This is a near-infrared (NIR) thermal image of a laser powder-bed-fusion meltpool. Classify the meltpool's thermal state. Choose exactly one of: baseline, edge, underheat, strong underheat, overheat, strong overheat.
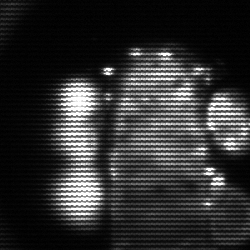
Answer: strong underheat